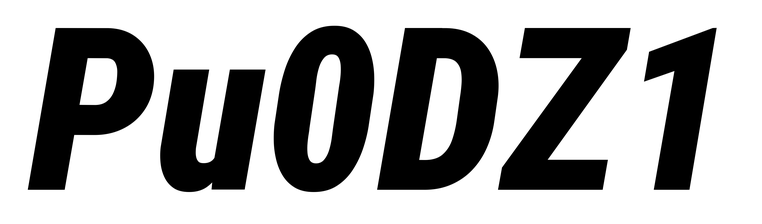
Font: Roboto-Italic_Condensed_Black_Italic